Question: I'm building a static site with nuxt but some elements are not static. In dev mode everything works without problems and gives me no error while after the generation, launching the 'nuxt start' command, it gives me the following message: 'TypeError: n.setAttribute is not a function' and 'TypeError: can't access property "_isDestroyed', and is undefined "only on a page and specifically when I click on one of the links in it. Anyone have any idea what it can be?

---
'''
require('dotenv').config()
export default {
// Target: https://go.nuxtjs.dev/config-target
target: 'static',
/**
* Disable Purge CSS in prod
*/
purgeCSS: {
mode: 'postcss',
enabled: false
},
// Global page headers: https://go.nuxtjs.dev/config-head
head: {
title: 'site title',
htmlAttrs: {
lang: 'en'
},
meta: [
{ charset: 'utf-8' },
{ name: 'viewport', content: 'width=device-width, initial-scale=1' },
{ hid: 'description', name: 'description', content: '' }
],
link: [
{ rel: 'icon', type: 'image/x-icon', href: '/favicon.ico' },
{ rel: 'stylesheet', href: '/css/custom.css' },
{ rel: 'stylesheet', href: '/css/style.css' }
]
},
// Generate
generate: {
// 404 fallback
fallback: true
},
// Global CSS: https://go.nuxtjs.dev/config-css
css: [
],
// Plugins to run before rendering page: https://go.nuxtjs.dev/config-plugins
plugins: [
'~/plugins/vuejs-paginate.js',
{ src: '~/plugins/vue-announcer.js', mode: 'client' },
{ src: '~/plugins/vue-video', mode: 'client' },
{ src: '~/plugins/search-bar.js', mode: 'client' },
{ src: '~/plugins/search-view.js', mode: 'client' }
],
// Auto import components: https://go.nuxtjs.dev/config-components
components: true,
// Modules for dev and build (recommended): https://go.nuxtjs.dev/config-modules
buildModules: [
// https://go.nuxtjs.dev/eslint
'@nuxtjs/eslint-module',
// Tailwind CSS
'@nuxtjs/tailwindcss',
// Add page in sitemap route array
'@/modules/sitemapRouteGenerator',
// dotenv
['@nuxtjs/dotenv', {
filename: '.env'
}]
],
// Modules: https://go.nuxtjs.dev/config-modules
modules: [
['nuxt-i18n', {
detectBrowserLanguage: {
alwaysRedirect: false
},
strategy: 'prefix',
defaultLocale: 'en',
locales: [
{
code: 'en',
iso: 'en-US',
file: 'en.js',
dir: 'ltr'
},
{
code: 'it',
iso: 'it-IT',
file: 'it.js',
dir: 'ltr'
}
],
langDir: 'locales/',
vueI18n: {
fallbackLocale: 'en'
}
}],
'@nuxtjs/axios',
// Always leave as last
'@nuxtjs/sitemap'
],
// Build Configuration: https://go.nuxtjs.dev/config-build
build: {
ssr: true,
extractCSS: true
},
// Axios
axios: {
baseURL: 'http://localhost'
},
sitemap: {
path: '/sitemap.xml',
hostname: 'http://localhost:3000/',
defaults: {
changefreq: 'monthly',
priority: 1.0,
lastmod: new Date()
},
gzip: true,
exclude: []
}
}
'''
---
The errors come from a page that dynamically generates all part of the detail.
Let me explain: I have a folder and inside it I have a '_slug.vue' file that I use to generate the main page of each category.
Inside the category folder I have an additional folder called , which contains a '_detail.vue' file, which contains the article detail.
'_slug.vue' and _detail.vue are pages whose only different thing is the path, which is generated, and the fact that in '_slug' there is by default the first article and the list of articles that are part of that category while in '_detail' there is the article I select from the list.
The list is a
'''
<ul>
<li>
<a> article title</a
</li>
</ul>
'''
Initially I tried to use '<n-link>' to the '<a>' tag post but on click it only changed the path and did not redirect me to the page with the updated content.
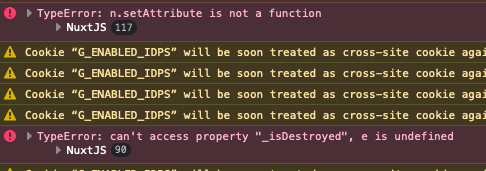
Answer: I'm glad that your code is now working!
I'd still recommend you to use <URL>
The end result will not be a big change code-wise but it will be safer in terms of security.
'''
<div v-dompurify-html="rawHtml"></div>
'''